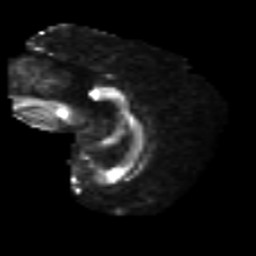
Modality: FA
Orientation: sagittal
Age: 33
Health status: ill
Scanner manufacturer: philips
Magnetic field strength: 3 T
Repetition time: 9 s
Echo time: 0.127 s